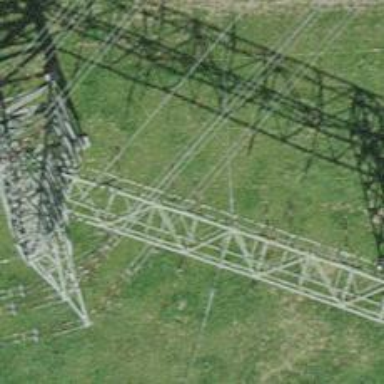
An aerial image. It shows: Power pole.